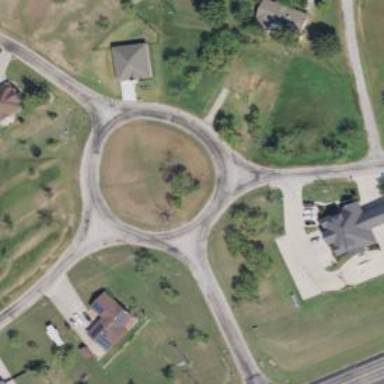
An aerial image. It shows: Roundabout on residential road.